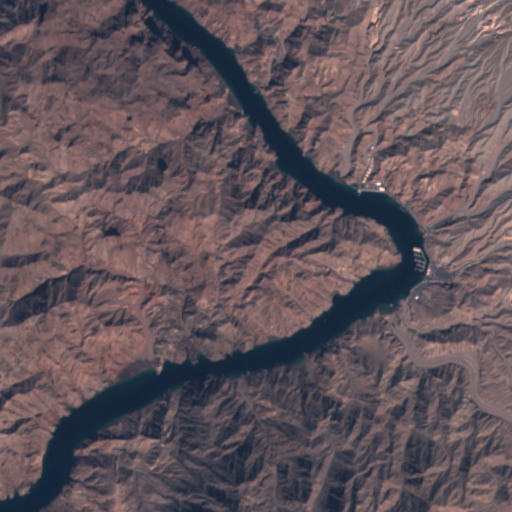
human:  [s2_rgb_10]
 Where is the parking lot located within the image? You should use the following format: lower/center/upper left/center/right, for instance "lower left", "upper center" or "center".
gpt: The parking lot is located in the center right of the image.
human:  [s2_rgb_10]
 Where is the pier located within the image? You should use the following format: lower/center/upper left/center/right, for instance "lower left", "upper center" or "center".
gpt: The pier is located in the center right of the image.
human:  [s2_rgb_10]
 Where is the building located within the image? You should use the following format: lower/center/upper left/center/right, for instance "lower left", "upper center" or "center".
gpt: The building is located in the upper right of the image.
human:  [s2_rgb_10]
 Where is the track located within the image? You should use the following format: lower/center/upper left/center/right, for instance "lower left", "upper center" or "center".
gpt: There is no track in the image.